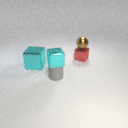
small brown metal sphere to the right of small cyan metal cube